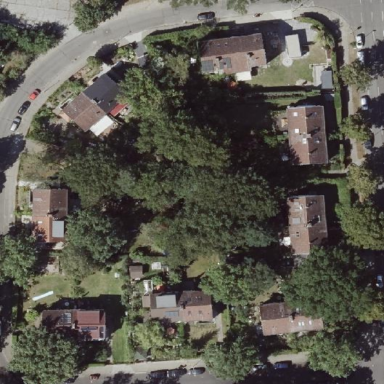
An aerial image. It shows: Residential area.